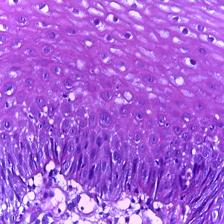
Diagnosis: Normal